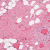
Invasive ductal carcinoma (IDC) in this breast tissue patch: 0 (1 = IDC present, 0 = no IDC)